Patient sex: F
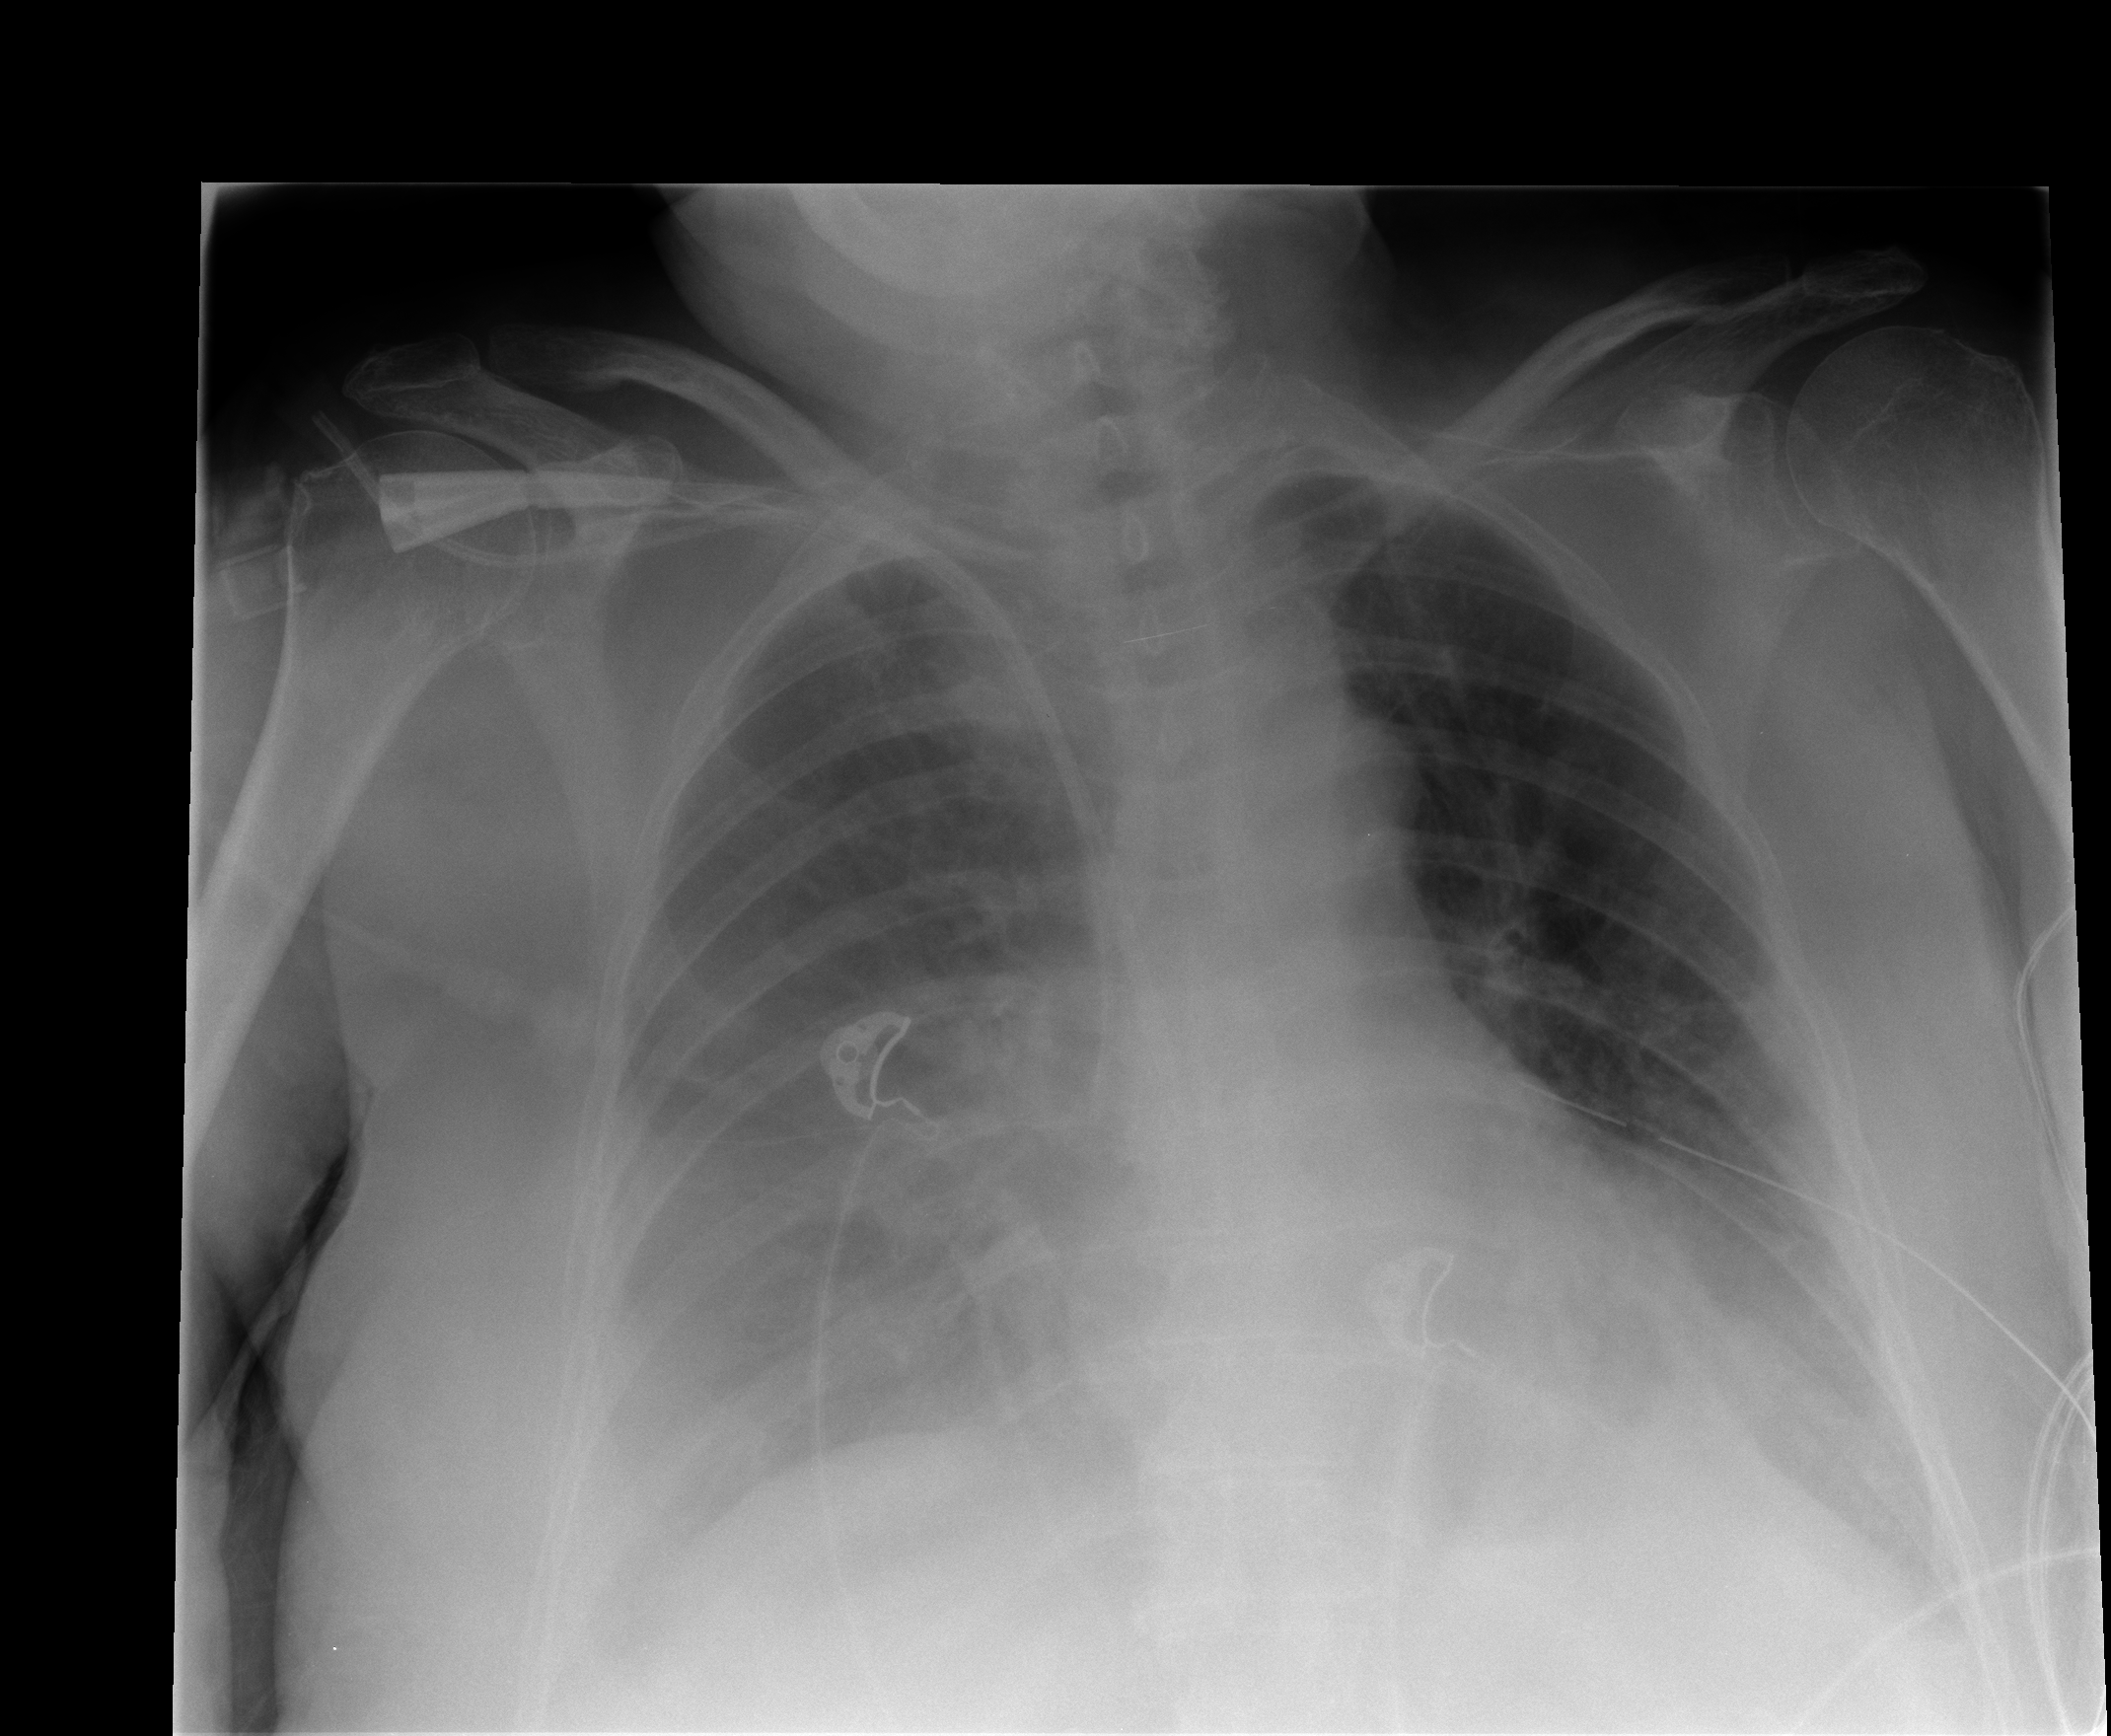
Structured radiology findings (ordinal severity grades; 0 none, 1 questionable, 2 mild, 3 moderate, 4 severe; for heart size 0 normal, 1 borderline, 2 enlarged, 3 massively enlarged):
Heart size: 2
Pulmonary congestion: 0
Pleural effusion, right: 2
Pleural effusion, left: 0
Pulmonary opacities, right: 0
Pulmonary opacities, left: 0
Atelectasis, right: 3
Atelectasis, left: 2